Interaction volume radius: 5 \u00c5
Interaction volume height: 20 \u00c5
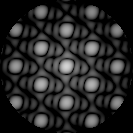
Disorder parameter: 0.0137